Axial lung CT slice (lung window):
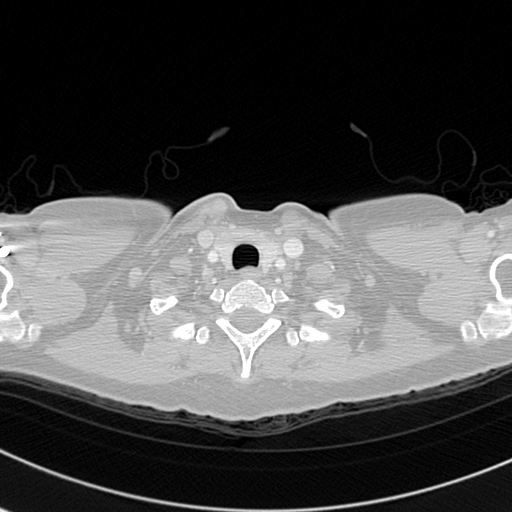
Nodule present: no